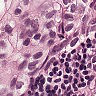
Metastatic tissue present: yes